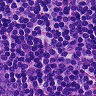
Metastatic tissue present: no